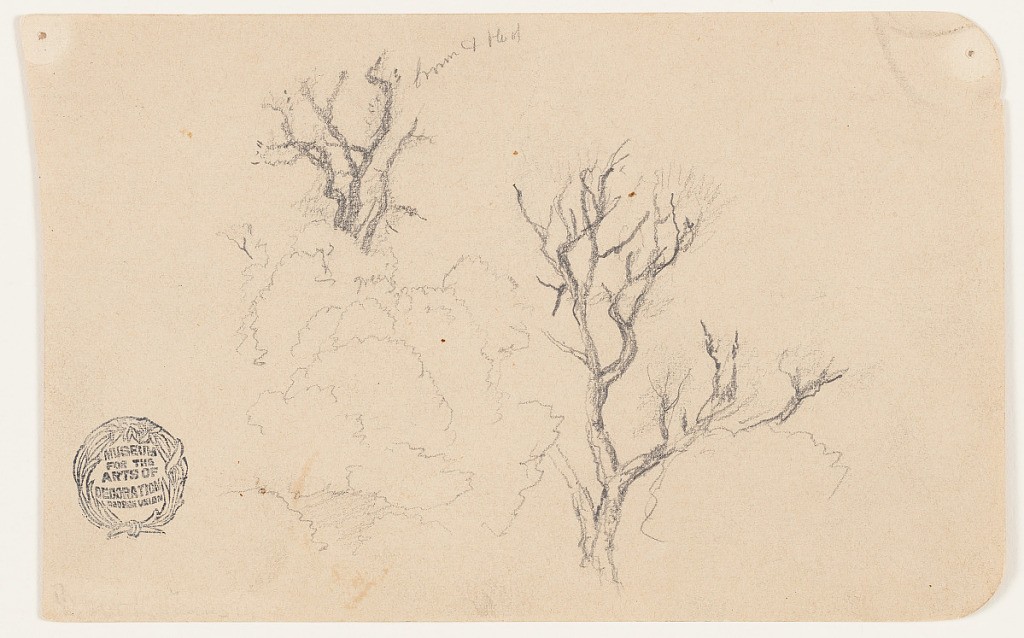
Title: Trees in Mexico
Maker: Frederic Edwin Church, American, 1826–1900
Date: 1890–93
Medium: Graphite on off-white wove paper; verso graphite
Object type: Drawing
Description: Botanical sketch showing a view of closely grouped trees in Mexico. At center right, a leafless tree with twisting branches is darkly sketched, while at center left, the billowing leaves and branches of another tree are visible below a barren treetop.

Verso: Mixed sketches from Mexico showing loosely rendered views of a leafless flower at left, a cow or bull shown in right profile with a figure at upper right, and a house on a ridge- or coastline (it's unclear) at lower right.